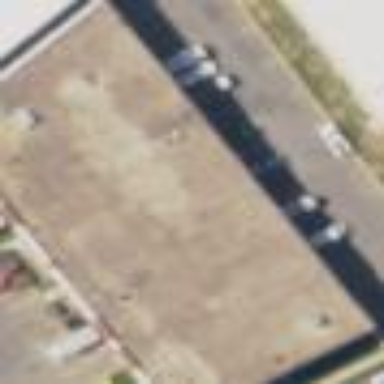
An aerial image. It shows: Commercial building.